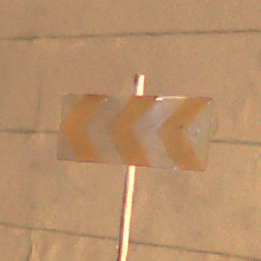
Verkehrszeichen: RichtungstafelnInKurvenGrossRechts
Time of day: Night
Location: Outdoor (Urban)
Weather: Clear
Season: NotSpecified
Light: Artificial